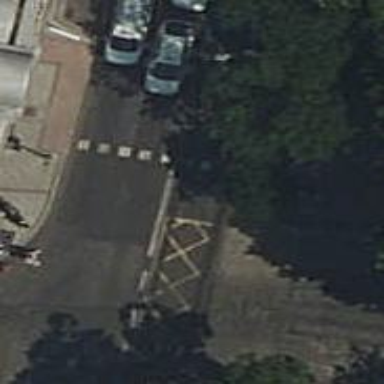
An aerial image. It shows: Crossing with traffic signals.